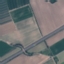
Land use / land cover: Highway